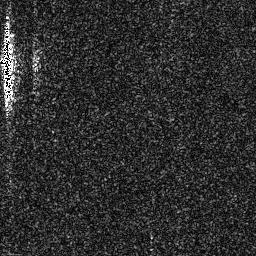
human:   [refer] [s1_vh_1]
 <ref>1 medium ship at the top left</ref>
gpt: <box>[[0, 6, 7, 42, 0]]</box>